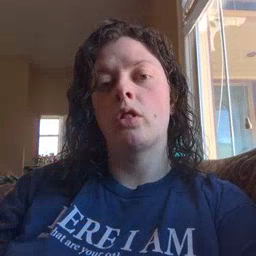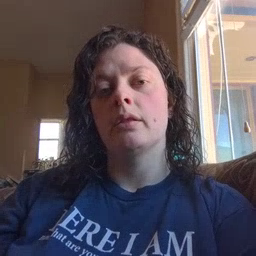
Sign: fall